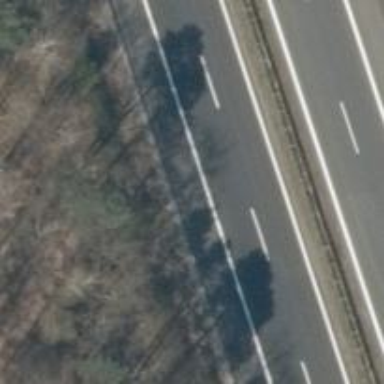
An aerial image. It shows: Asphalt motorway.